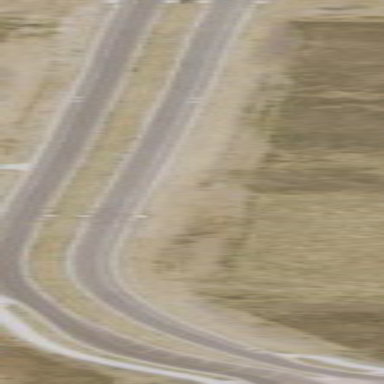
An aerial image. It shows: Kerb barrier.